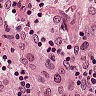
Metastatic tissue present: no